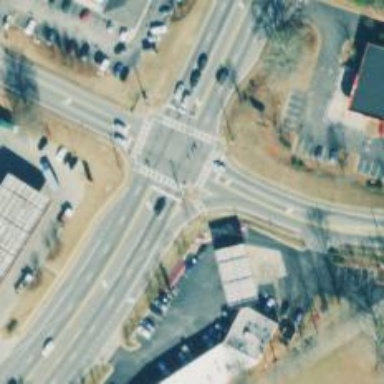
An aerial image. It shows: Footway that serves as traffic island.